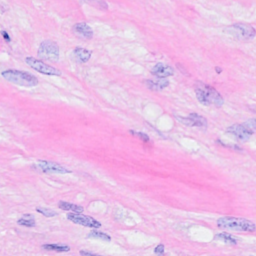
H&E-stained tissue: Breast